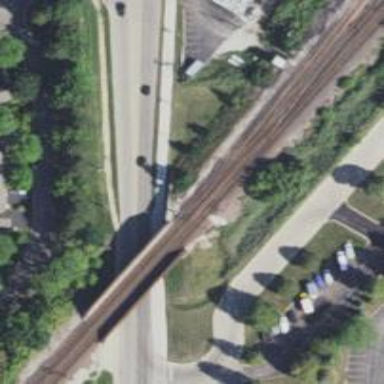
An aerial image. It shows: Railway bridge.